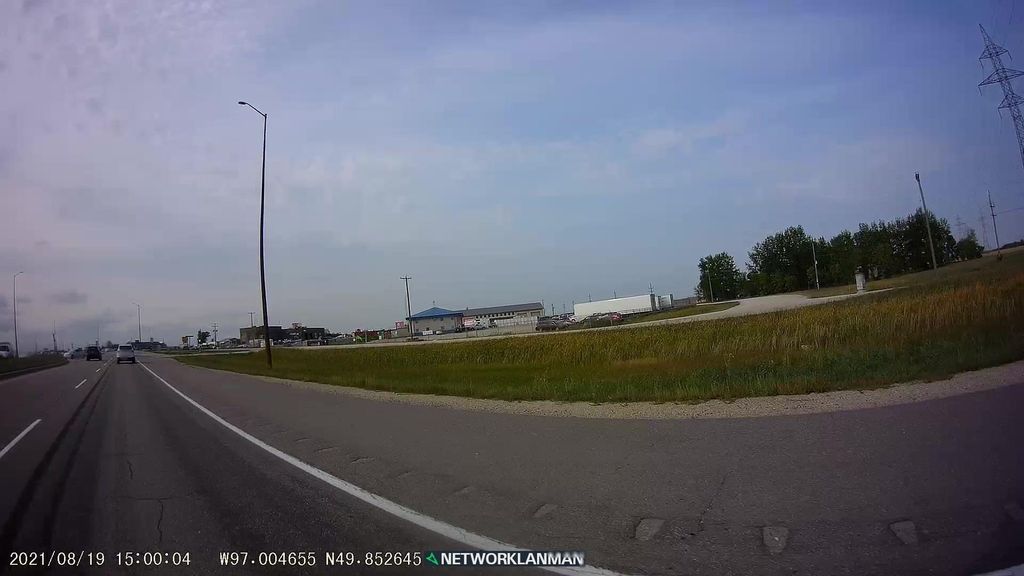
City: winnipeg